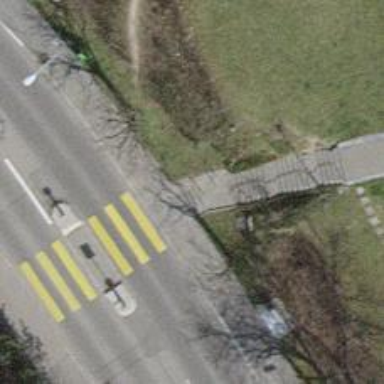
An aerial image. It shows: Cycle barrier.